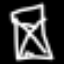
Label: hourglass